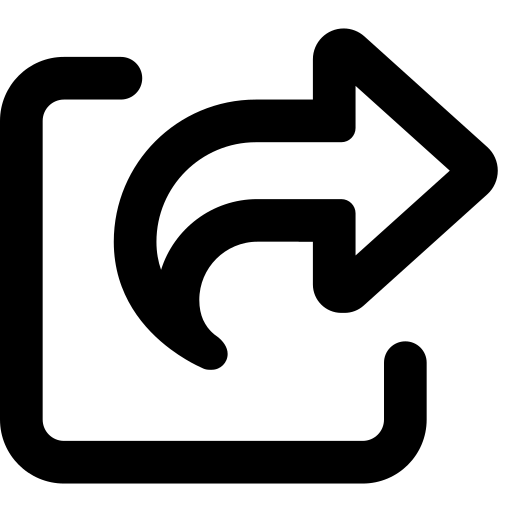
Tags: icon, FontAwesome, fa-icon, outline, share, from, square